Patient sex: M
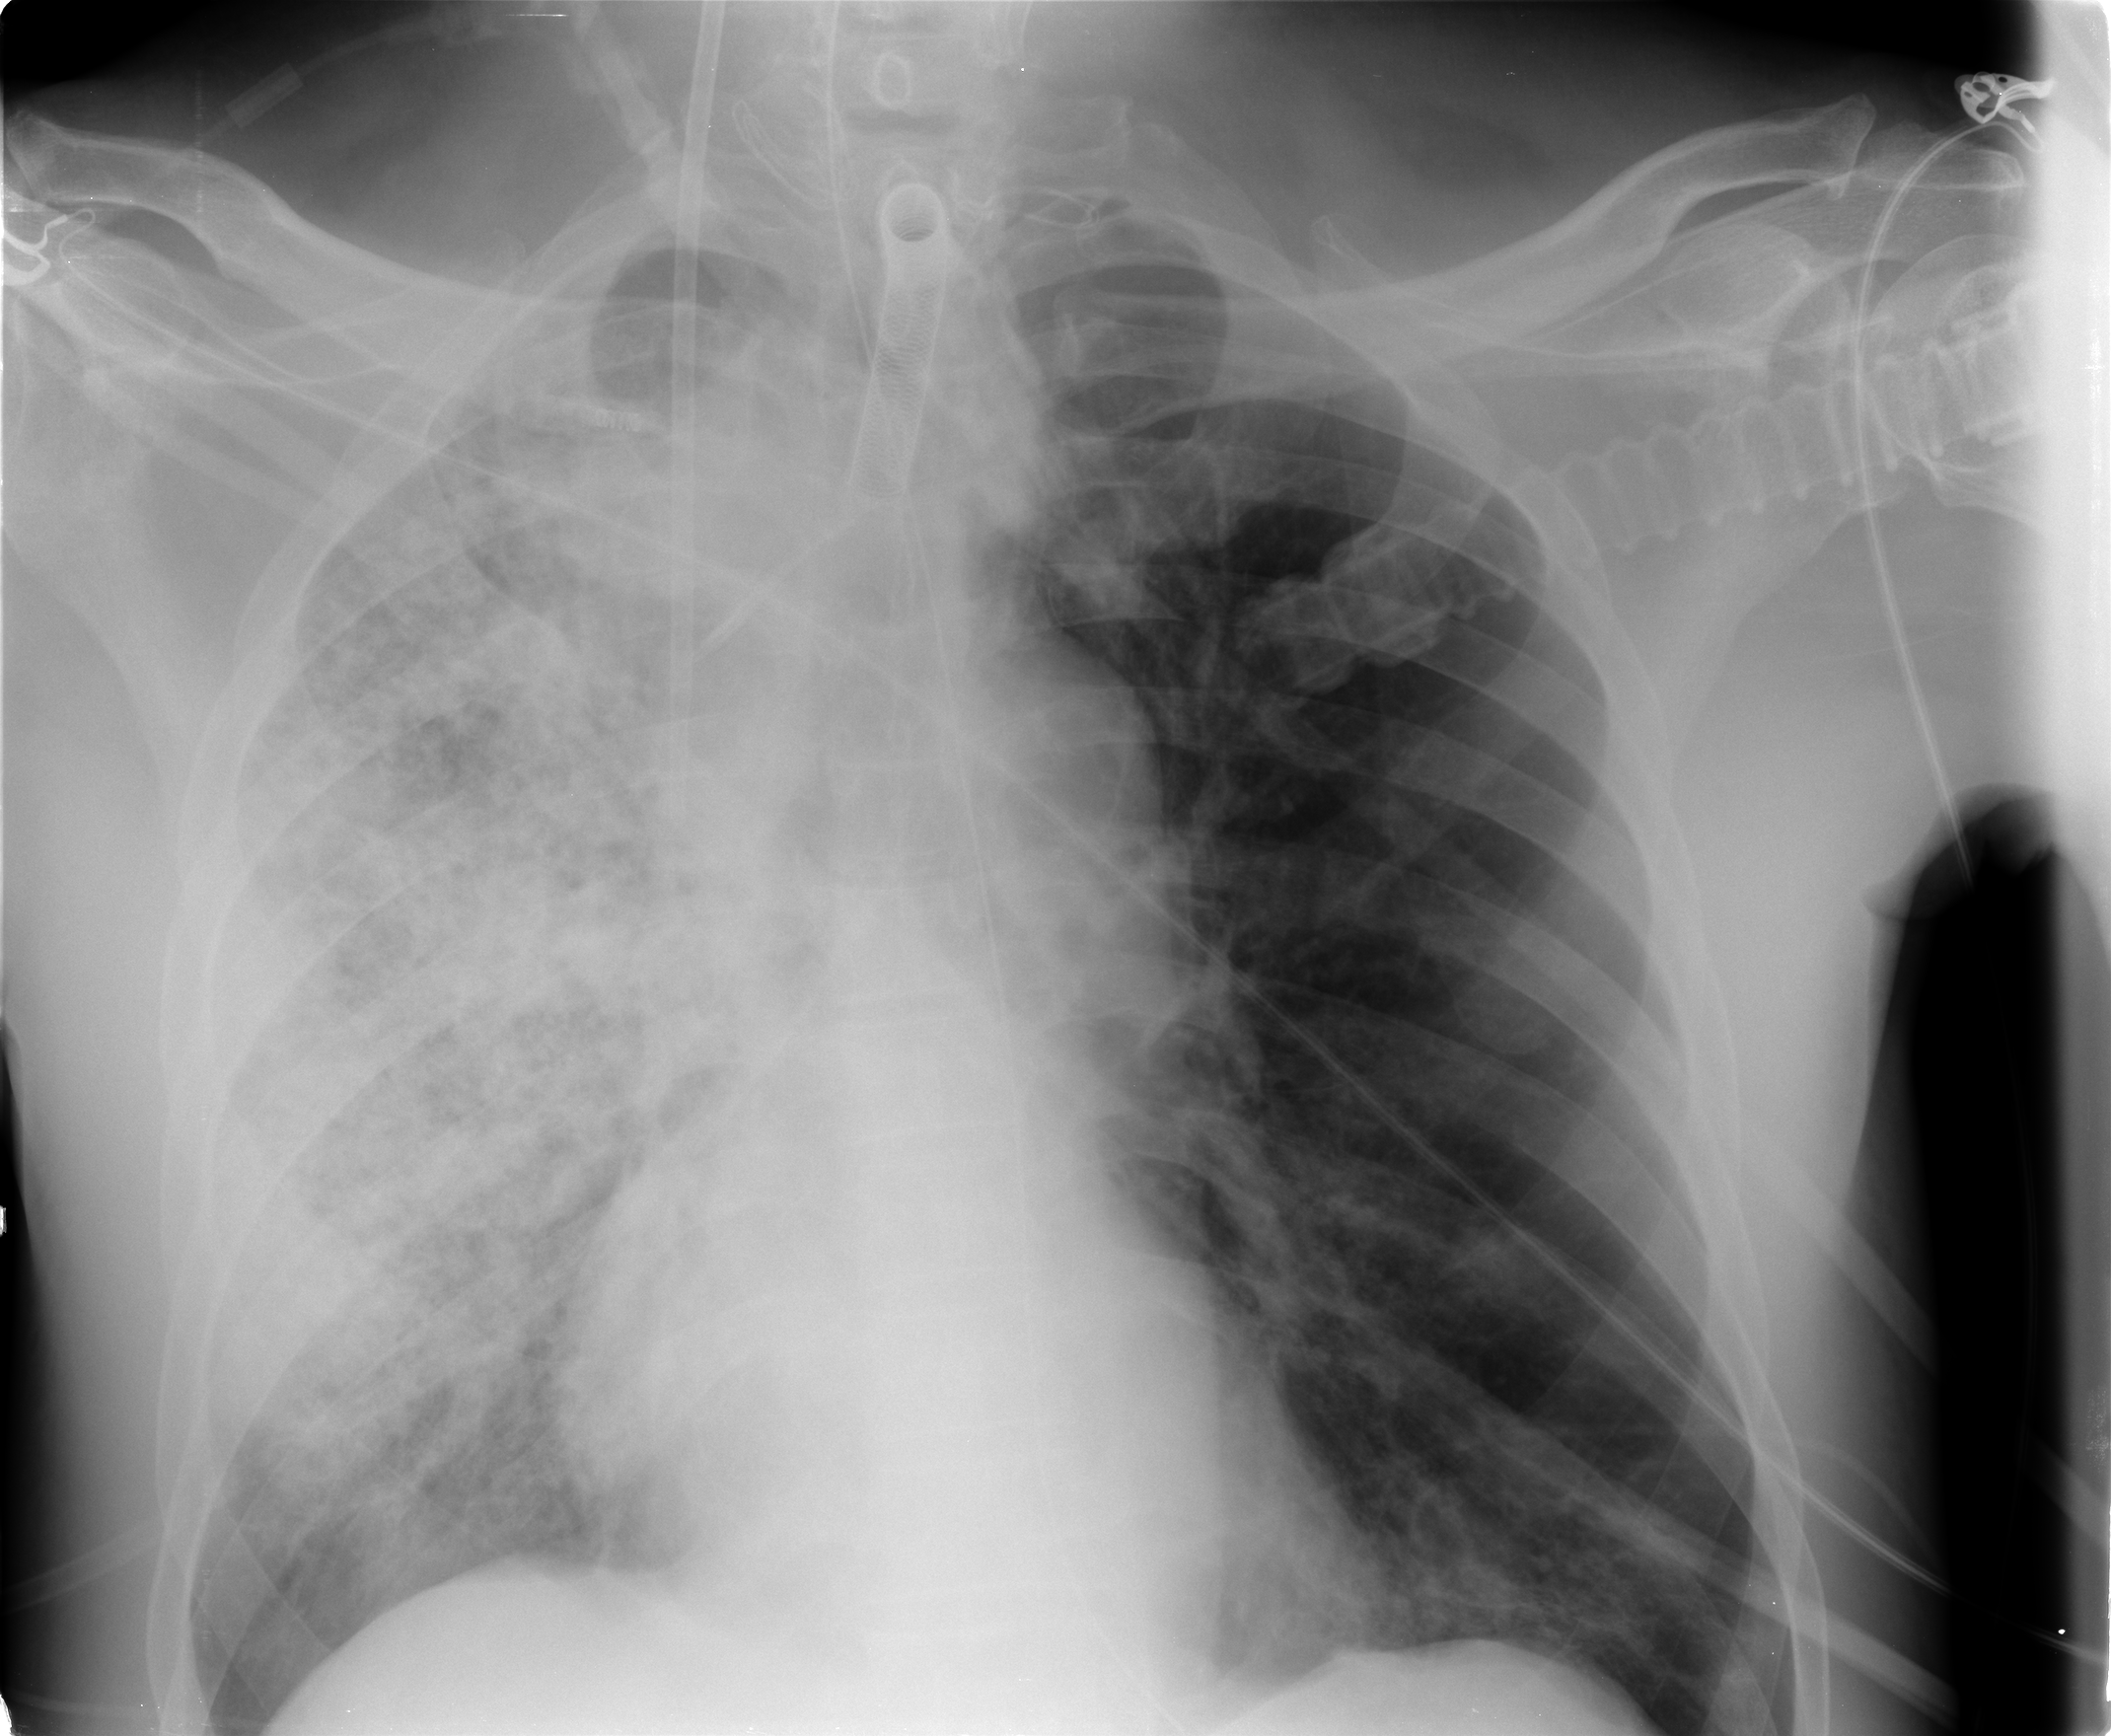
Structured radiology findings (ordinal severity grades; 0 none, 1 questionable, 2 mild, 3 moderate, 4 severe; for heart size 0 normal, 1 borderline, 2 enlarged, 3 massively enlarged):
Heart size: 0
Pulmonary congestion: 0
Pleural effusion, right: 2
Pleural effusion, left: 0
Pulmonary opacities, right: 4
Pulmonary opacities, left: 1
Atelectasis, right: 4
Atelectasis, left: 2